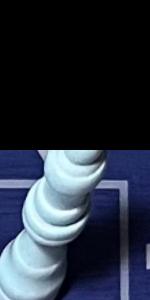
Label: Queen_White